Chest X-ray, PA view. Patient: 63 years old, sex F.
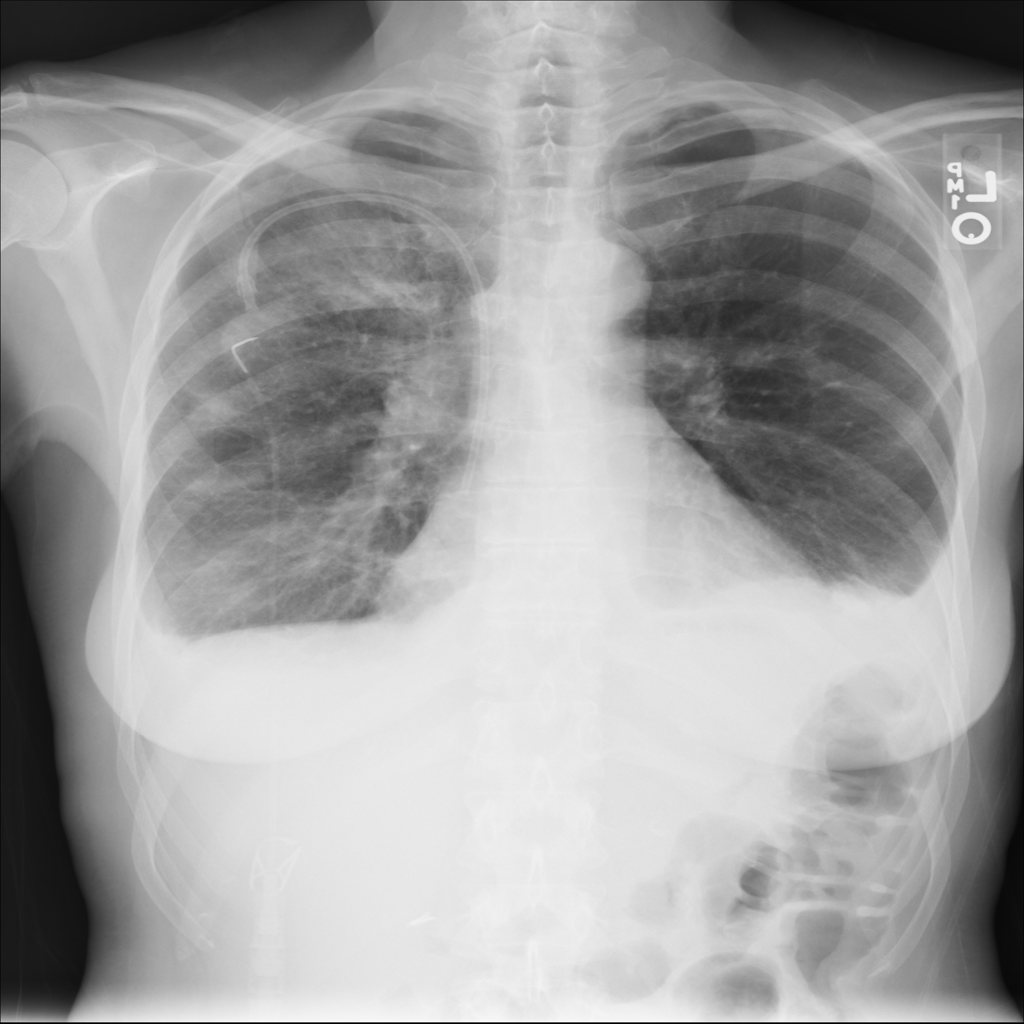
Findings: No Finding